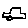
Label: car